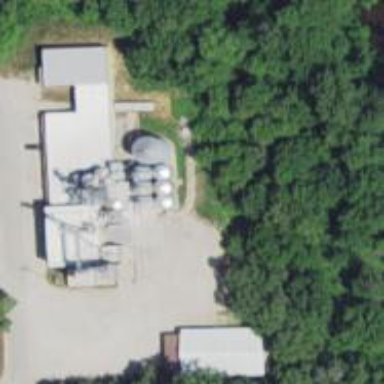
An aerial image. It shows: Silo.